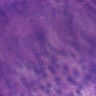
Metastatic tissue present: no